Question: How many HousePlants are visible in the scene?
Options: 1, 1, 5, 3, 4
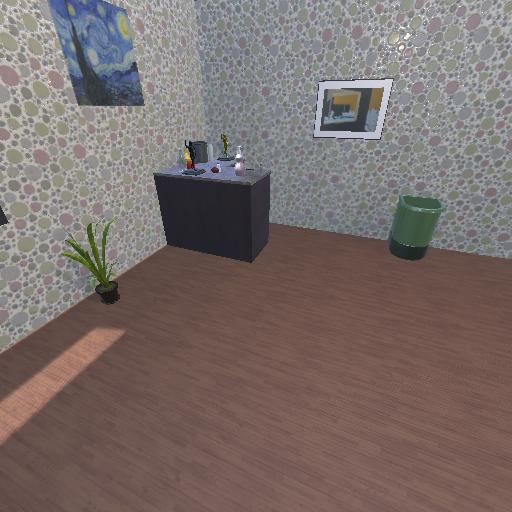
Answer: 1